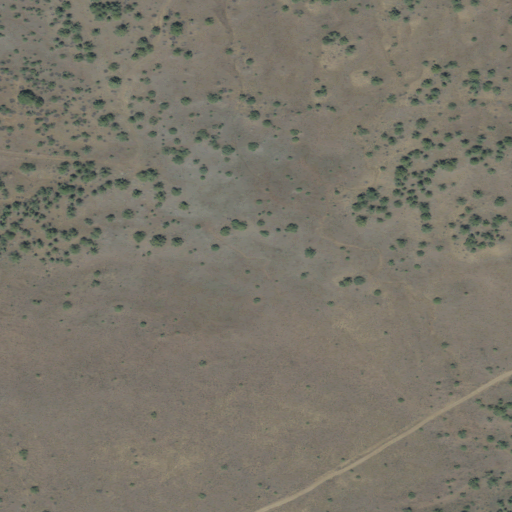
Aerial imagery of plain(s) in Oregon named Lower Desert containing shrub and grassland